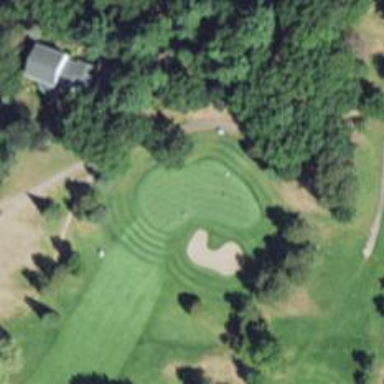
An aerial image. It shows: View of golf hole.